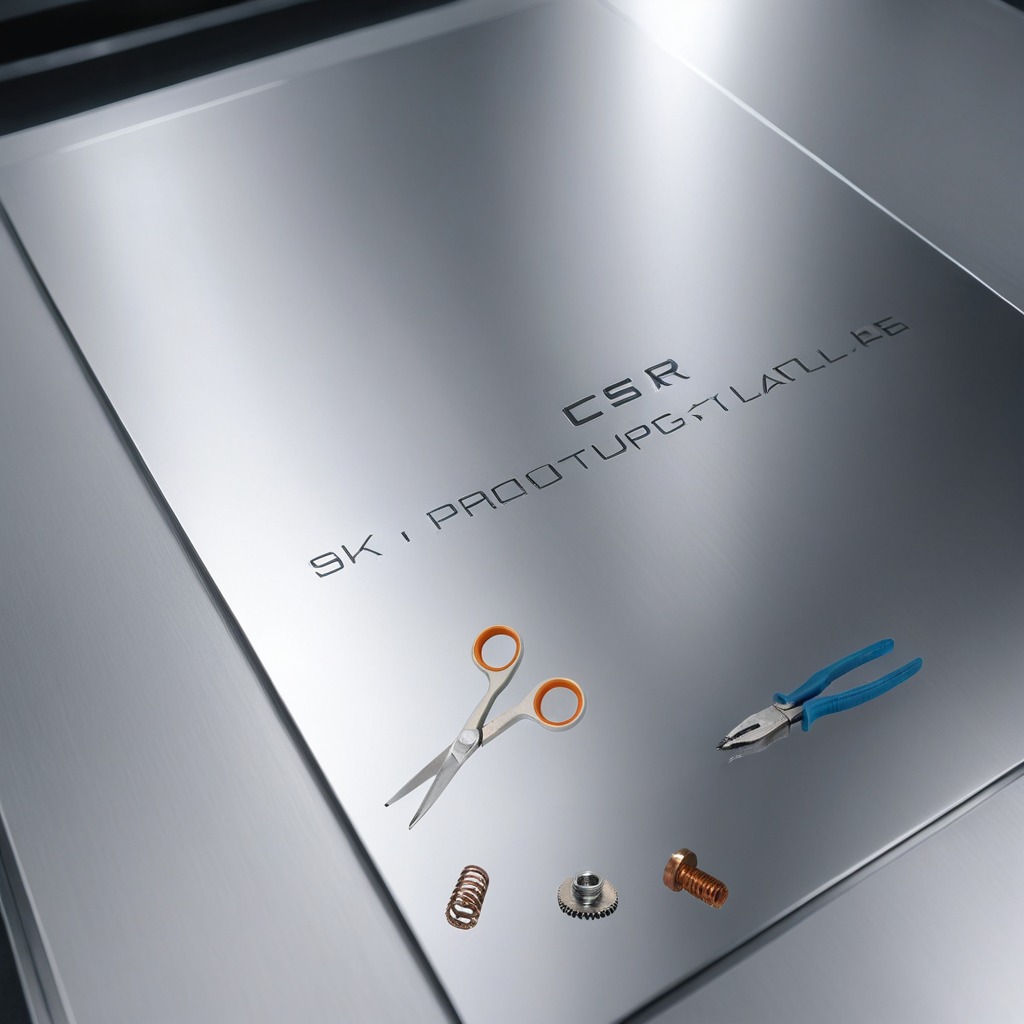
A steel gear with teeth, a metal machine screw, a pair of pliers, a coiled metal spring, and a pair of scissors are lying on the stainless steel table in a high-end prototyping lab.